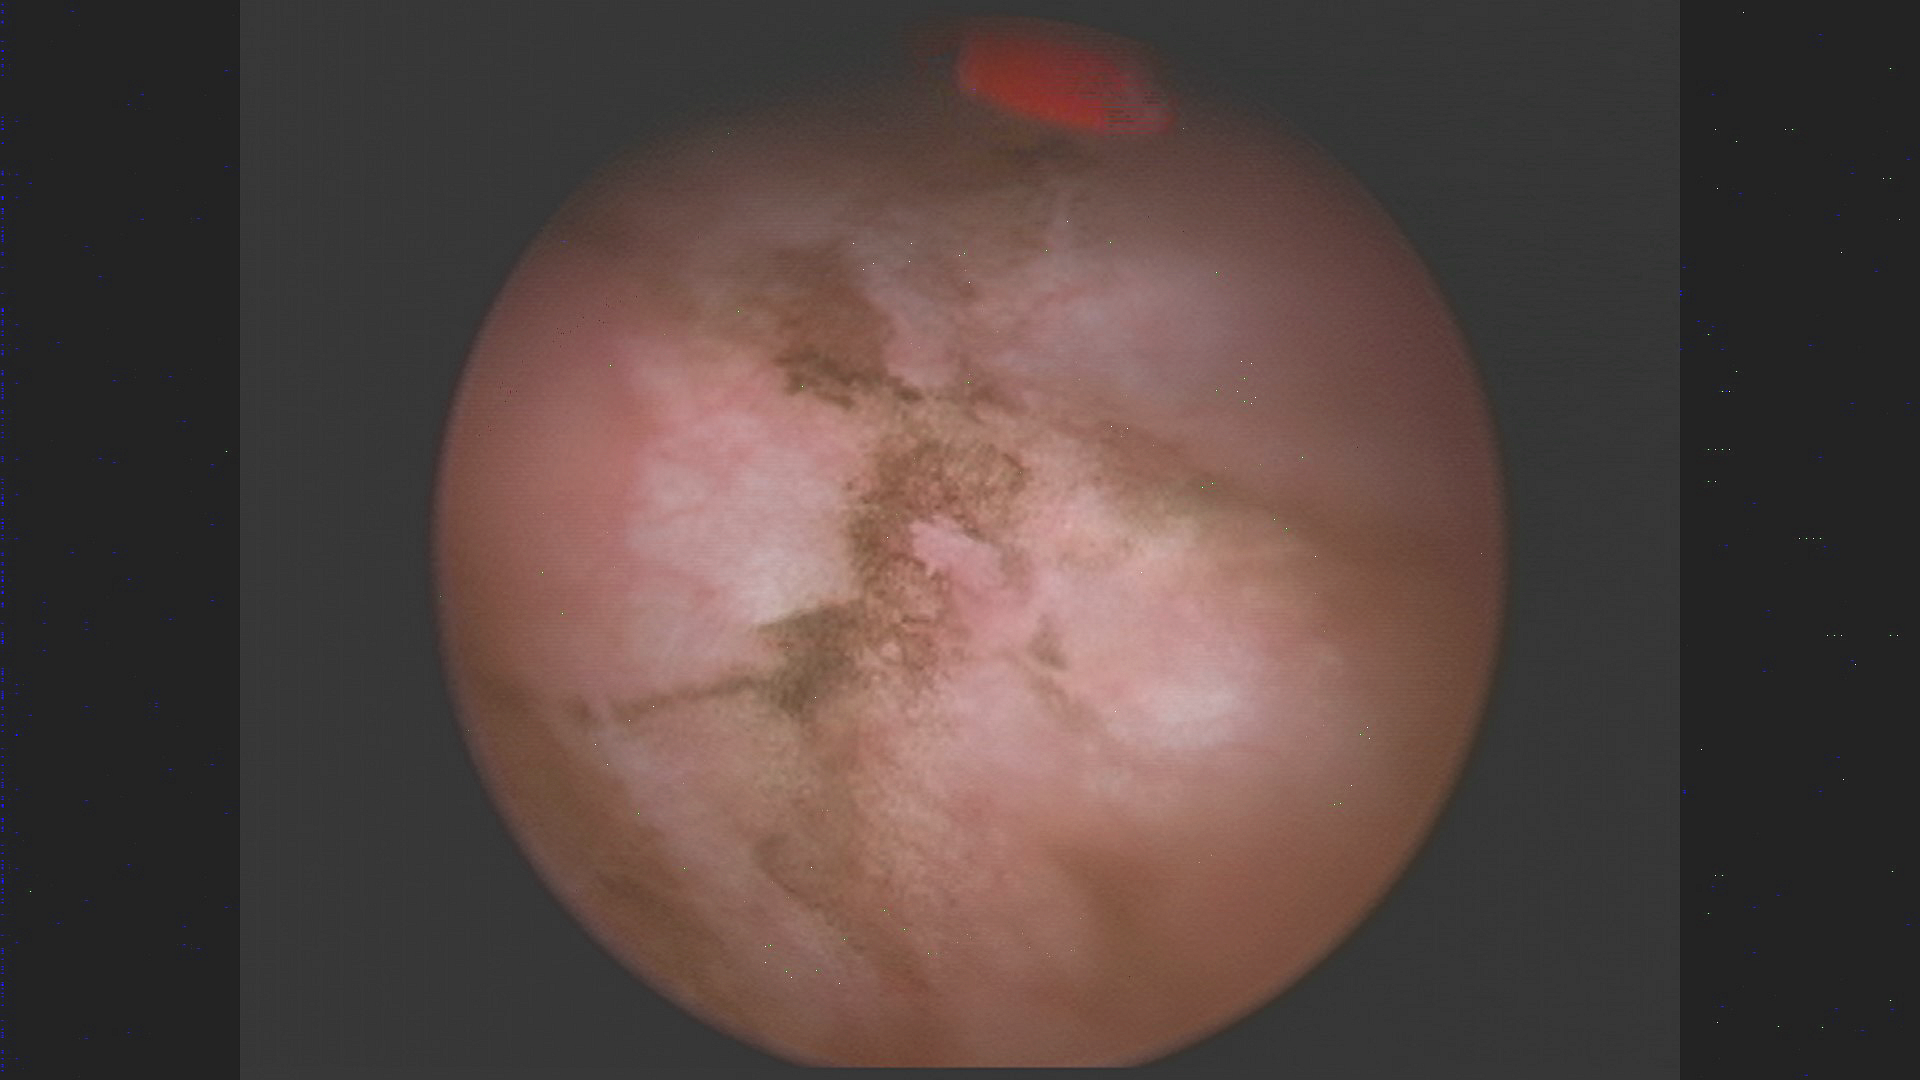
Modality: WLC
Class: Non-malignant
Subclass: BenignRare
Lesion: L2
Morphology: Non-papillary
Bladder cancer association: No